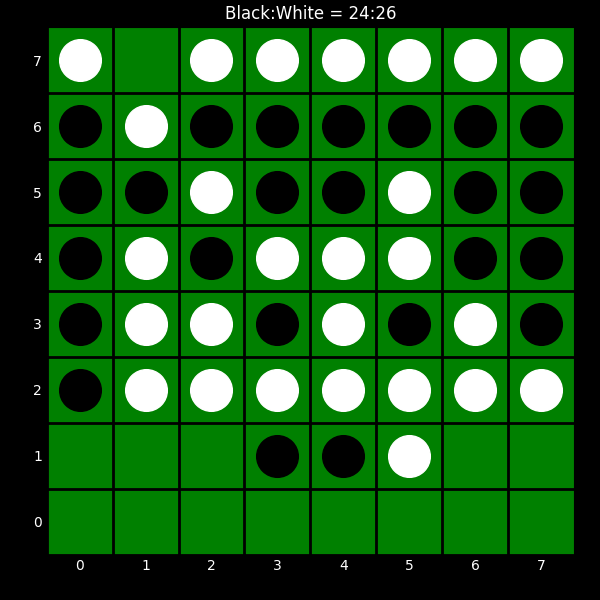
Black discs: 24
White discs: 26